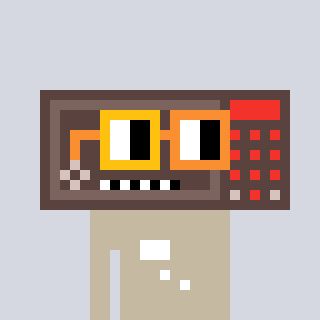
a pixel art character with square yellow and orange glasses, a wallsafe-shaped head and a bege-colored body on a cool background